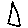
Label: triangle